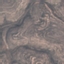
Land use / land cover class: HerbaceousVegetation